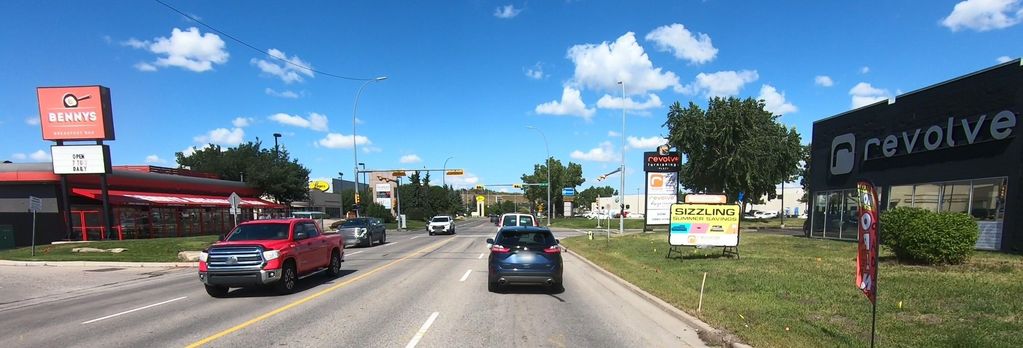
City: calgary